Field crop: maize
Growth stage: 2
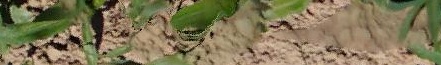
Species: maize